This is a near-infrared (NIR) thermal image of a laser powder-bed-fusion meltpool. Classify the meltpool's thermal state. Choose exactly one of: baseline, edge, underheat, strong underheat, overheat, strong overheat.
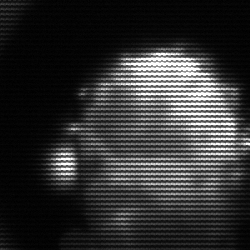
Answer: baseline